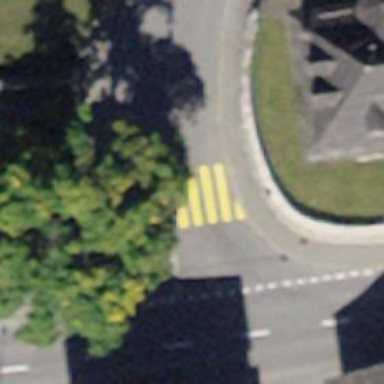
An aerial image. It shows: Marked crossing on the road.